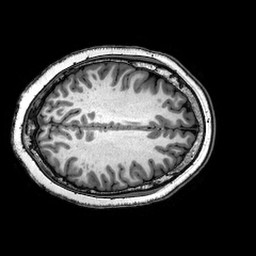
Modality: T1w
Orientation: axial
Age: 23
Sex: female
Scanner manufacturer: philips
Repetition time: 0.008296 s
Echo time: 0.00381 s